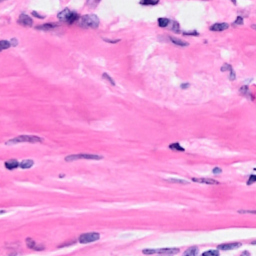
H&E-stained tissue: Breast